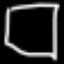
Label: square